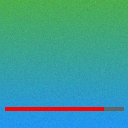
Screen state: on